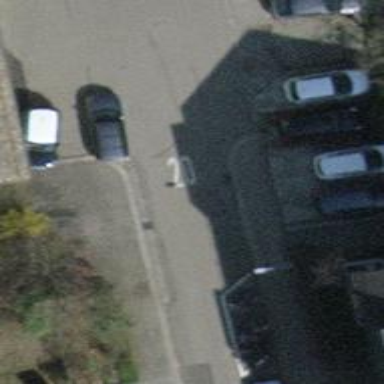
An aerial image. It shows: Kerb serving as barrier.